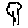
Label: tree